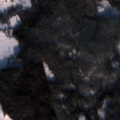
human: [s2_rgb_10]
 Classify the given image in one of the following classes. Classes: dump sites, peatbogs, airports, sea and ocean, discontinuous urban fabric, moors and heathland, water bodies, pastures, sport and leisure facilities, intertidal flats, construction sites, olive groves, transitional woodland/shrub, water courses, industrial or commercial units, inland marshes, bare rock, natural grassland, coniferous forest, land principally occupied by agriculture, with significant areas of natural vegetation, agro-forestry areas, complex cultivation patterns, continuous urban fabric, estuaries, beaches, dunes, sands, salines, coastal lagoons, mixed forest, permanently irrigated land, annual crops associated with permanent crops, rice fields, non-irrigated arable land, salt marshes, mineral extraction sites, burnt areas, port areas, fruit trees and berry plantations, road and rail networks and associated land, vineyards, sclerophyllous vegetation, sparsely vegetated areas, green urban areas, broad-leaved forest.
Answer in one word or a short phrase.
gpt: non-irrigated arable land, coniferous forest